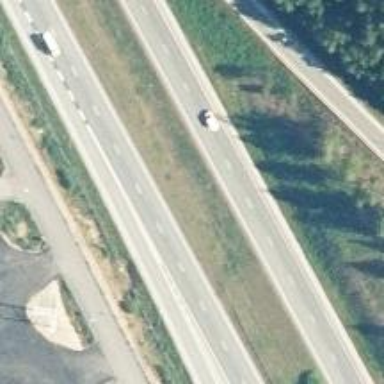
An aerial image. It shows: Asphalt motorway.